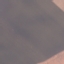
Land use / land cover: AnnualCrop